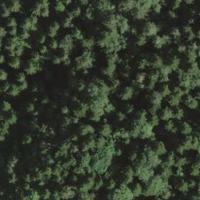
EUNIS habitat code: 43
Species observed at this site:
Fagus sylvatica